Field crop: maize
Growth stage: 2
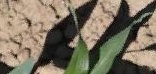
Species: maize